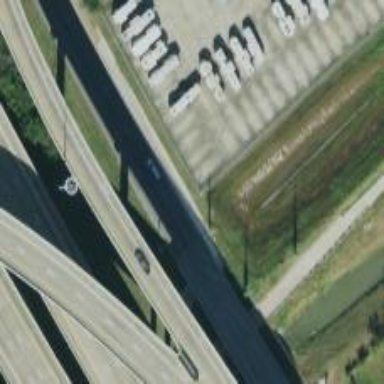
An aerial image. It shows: There is secondary road bridge with frontage road.